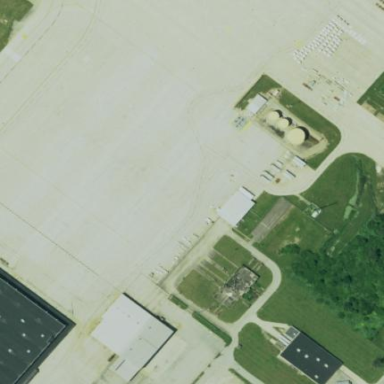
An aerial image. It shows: Apron at the airport.